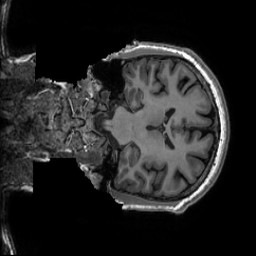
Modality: T1w
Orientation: coronal
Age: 34
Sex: male
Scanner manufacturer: ge
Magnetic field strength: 3 T
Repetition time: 0.007348 s
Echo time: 0.003036 s